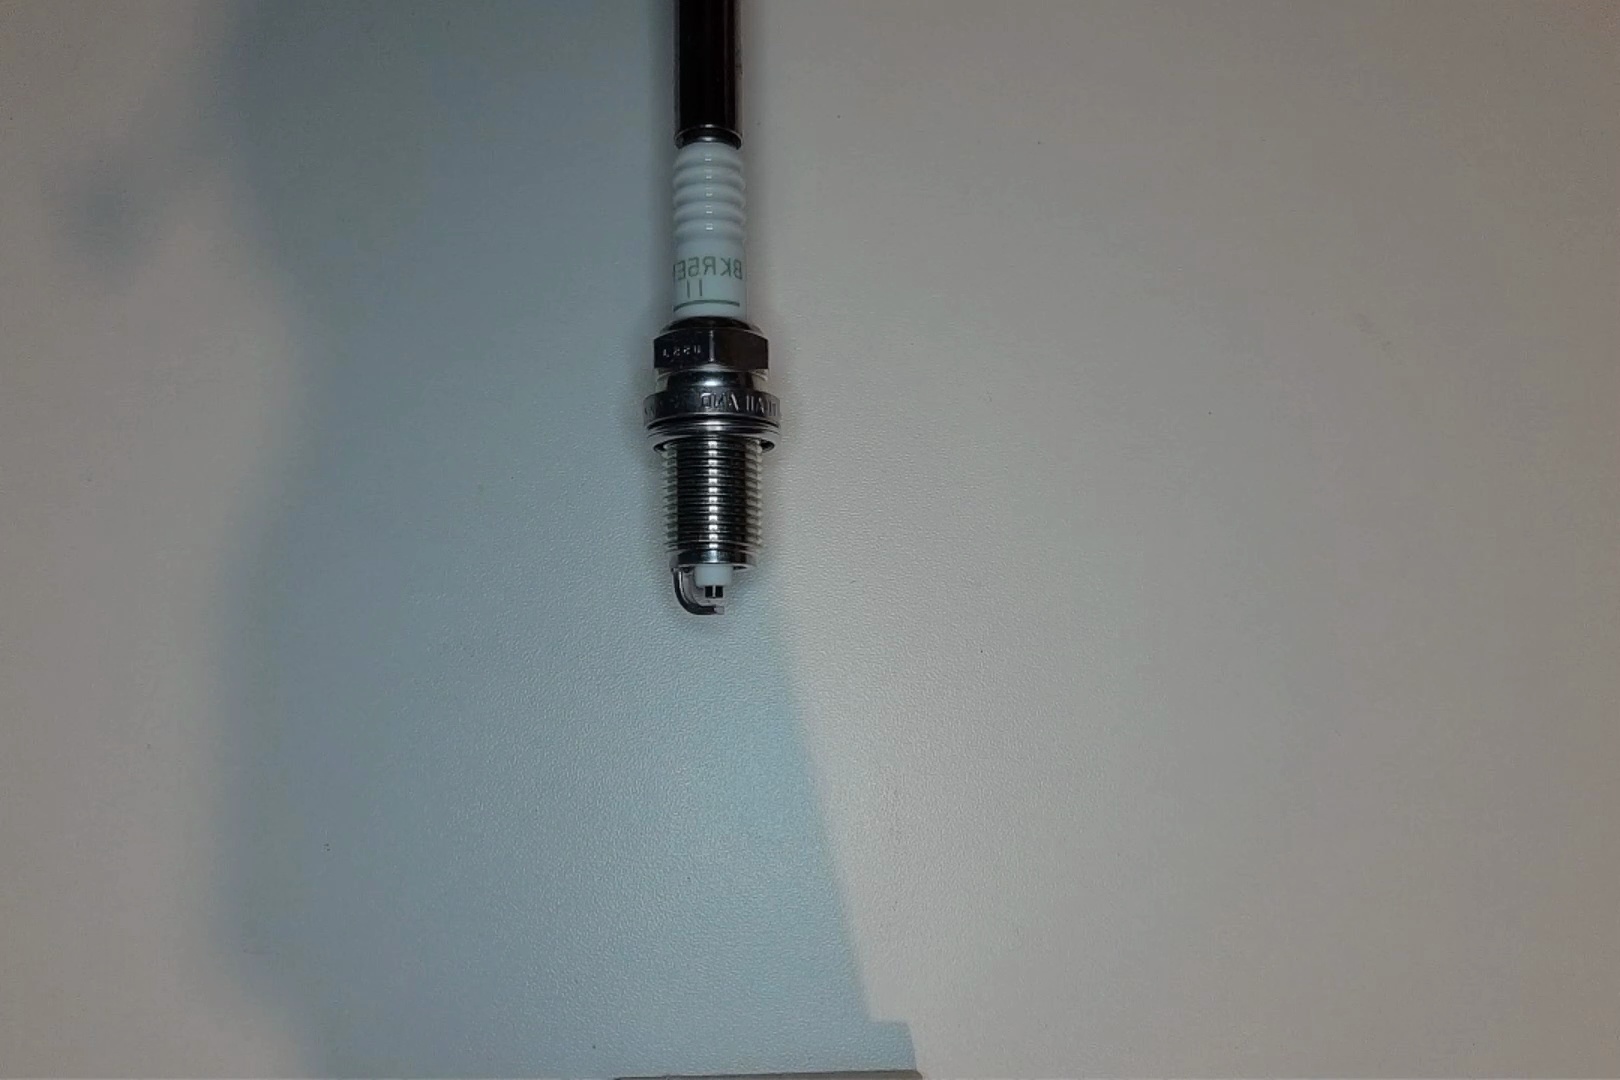
Label: no anomaly